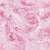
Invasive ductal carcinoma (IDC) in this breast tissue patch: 0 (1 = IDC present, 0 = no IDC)